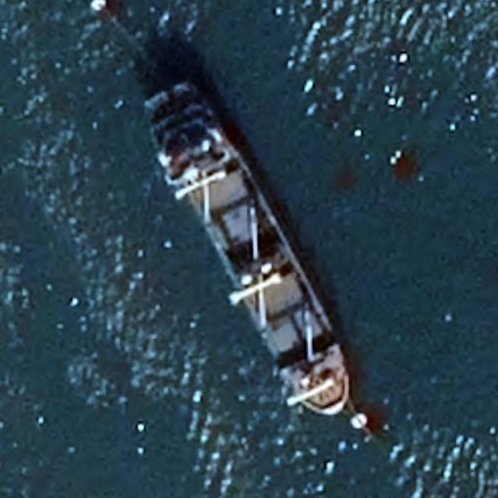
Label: civil